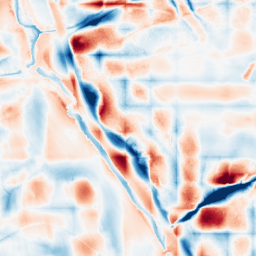
Category: wavelet
Decomposition family: wavelet_biorthogonal
Decomposition parameters: wavelet: bior2.4
level: 5
Upsampling method: quintic
Upsampling parameters: scale: 4
Upsampling scale: 4